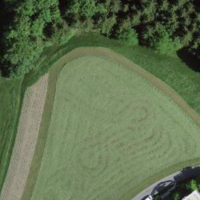
EUNIS habitat code: 52
Species observed at this site:
Allium ursinum
Geranium robertianum